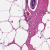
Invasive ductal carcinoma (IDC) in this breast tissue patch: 0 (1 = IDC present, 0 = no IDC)